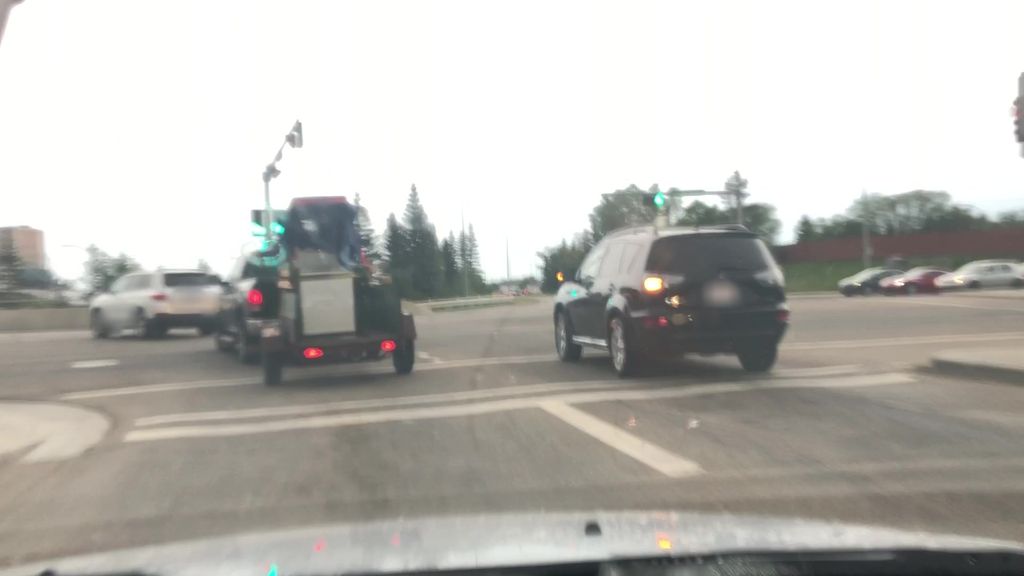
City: edmonton